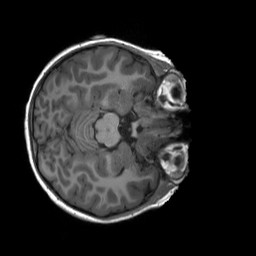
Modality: T1w
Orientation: axial
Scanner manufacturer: siemens
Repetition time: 2.3 s
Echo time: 0.00229 s